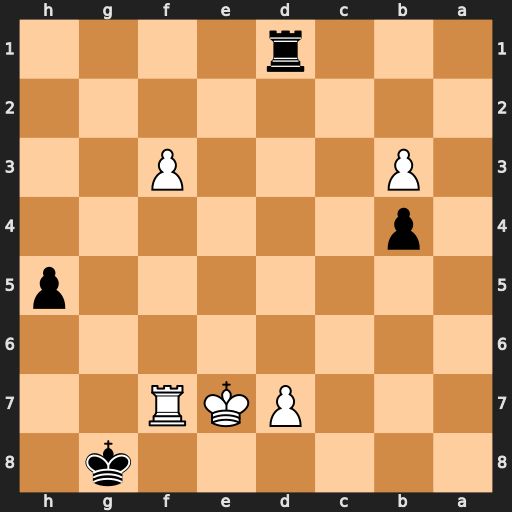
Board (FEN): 6k1/3PKR2/8/7p/1p6/1P3P2/8/3r4
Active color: b
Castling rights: -
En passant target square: -
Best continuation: Rxd7+ Kxd7 Kxf7